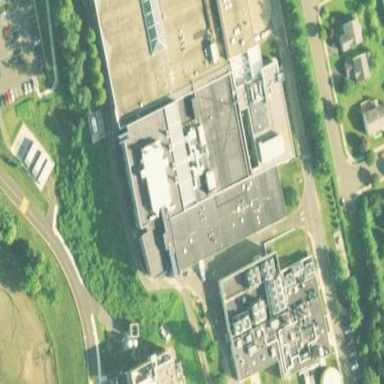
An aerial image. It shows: Part of building is shown in the image.